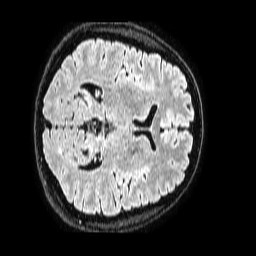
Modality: FLAIR
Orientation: axial
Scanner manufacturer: philips
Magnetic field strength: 1.5 T
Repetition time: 4.8 s
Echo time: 0.3 s